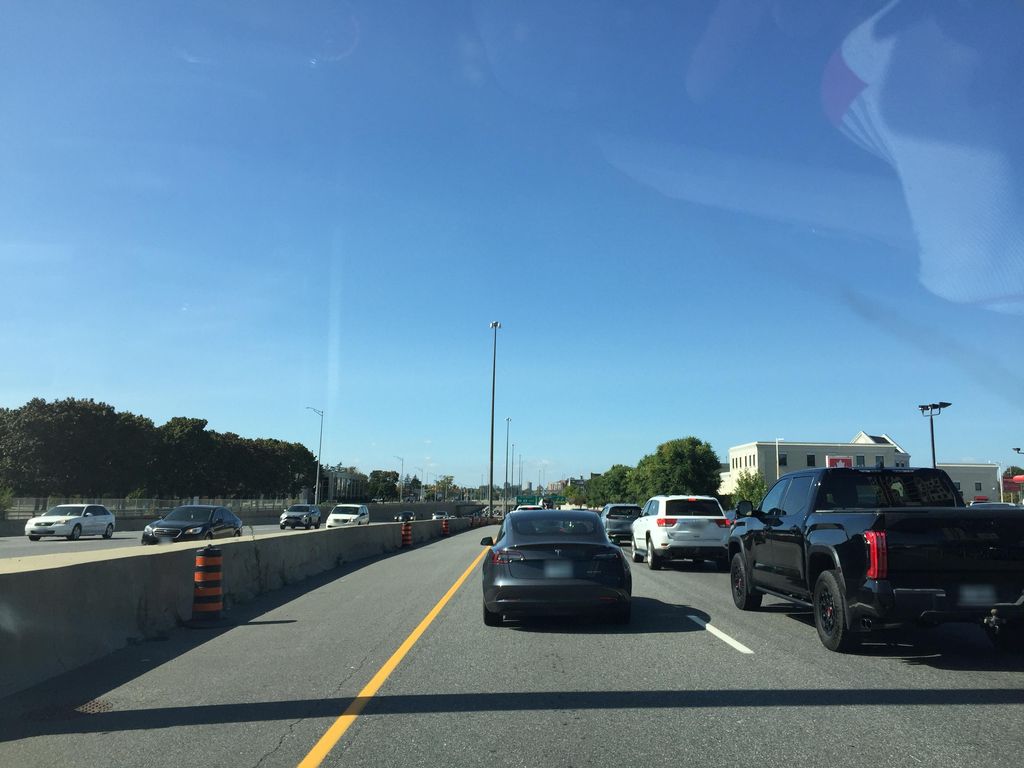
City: kitchener-waterloo